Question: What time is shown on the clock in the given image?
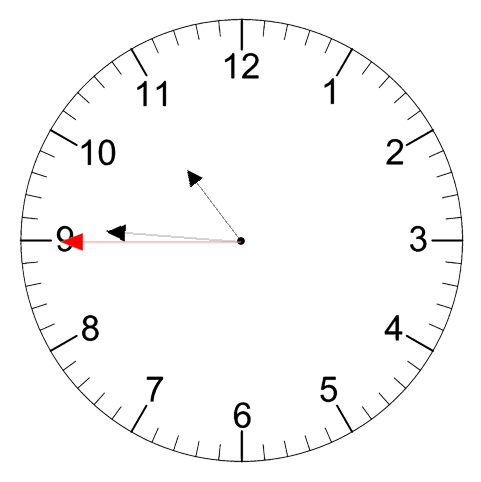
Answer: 10:45:45